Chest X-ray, AP view. Patient: 59 years old, sex M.
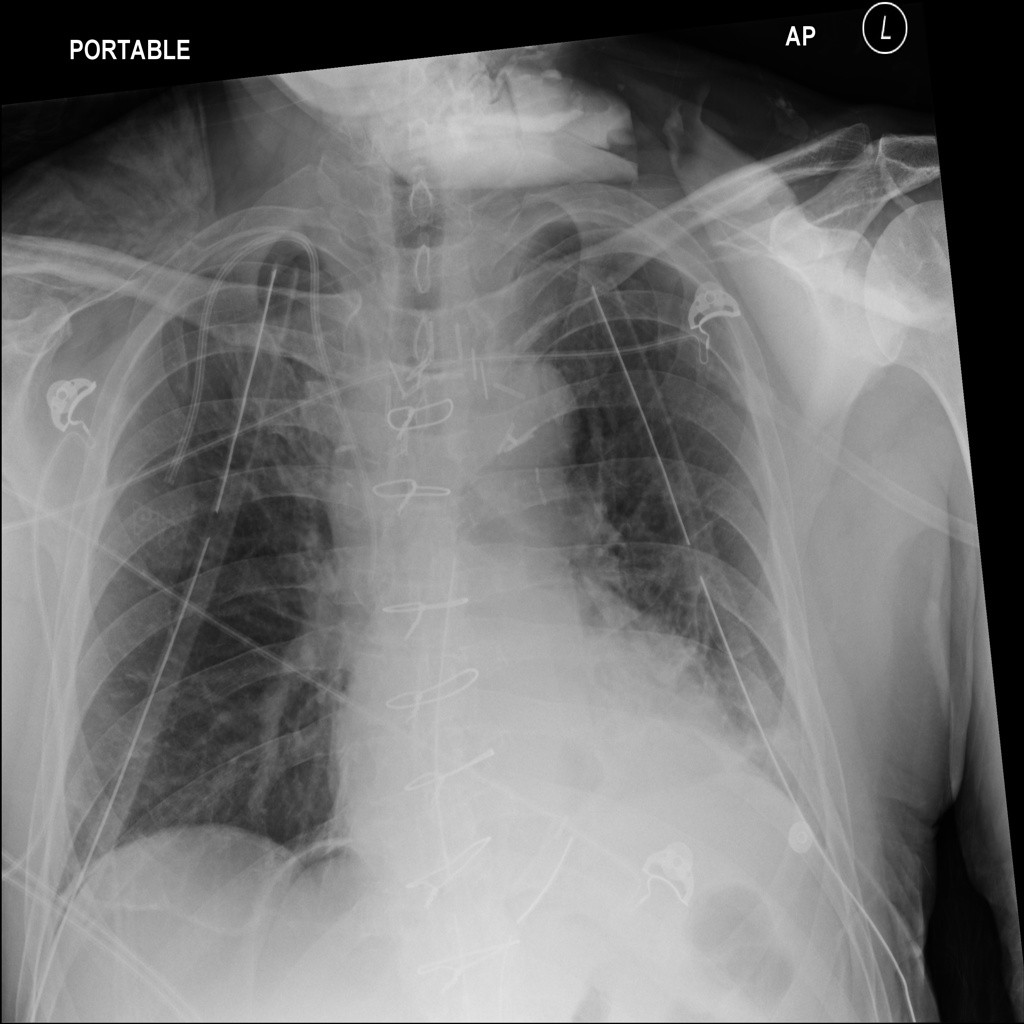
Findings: Atelectasis, Consolidation